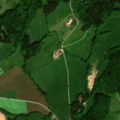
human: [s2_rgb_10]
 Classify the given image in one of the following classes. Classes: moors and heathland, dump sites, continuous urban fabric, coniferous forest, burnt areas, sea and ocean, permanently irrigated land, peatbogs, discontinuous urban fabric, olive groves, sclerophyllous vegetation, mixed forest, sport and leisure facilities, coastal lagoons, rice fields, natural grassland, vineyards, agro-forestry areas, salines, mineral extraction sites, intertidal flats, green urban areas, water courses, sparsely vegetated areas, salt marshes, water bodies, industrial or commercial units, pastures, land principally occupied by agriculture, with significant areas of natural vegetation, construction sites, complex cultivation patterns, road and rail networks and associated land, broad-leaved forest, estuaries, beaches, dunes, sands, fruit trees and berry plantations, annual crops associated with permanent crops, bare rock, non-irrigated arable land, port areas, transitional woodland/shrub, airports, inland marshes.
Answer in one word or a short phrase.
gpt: pastures, mixed forest